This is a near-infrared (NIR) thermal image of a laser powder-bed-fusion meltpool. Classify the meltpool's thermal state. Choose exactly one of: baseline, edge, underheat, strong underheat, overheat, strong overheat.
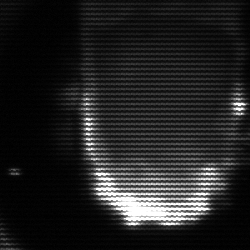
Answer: baseline